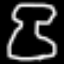
Label: hourglass